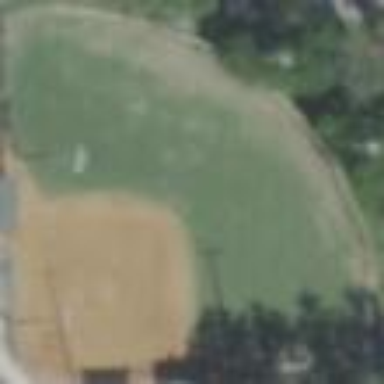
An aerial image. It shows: Baseball pitch for leisure land.